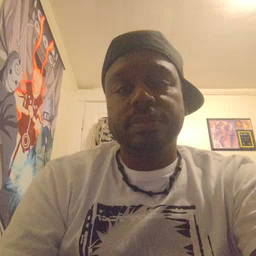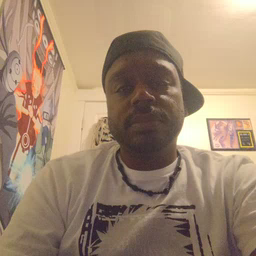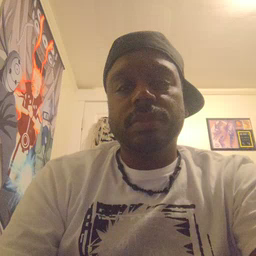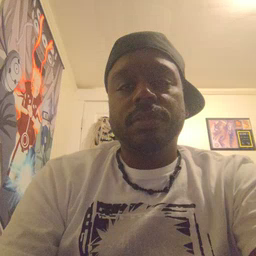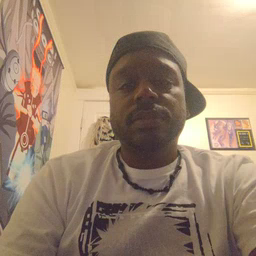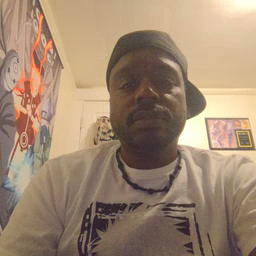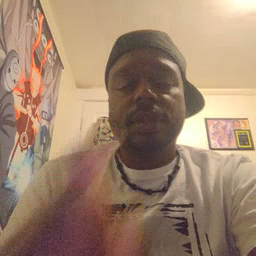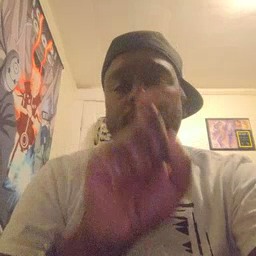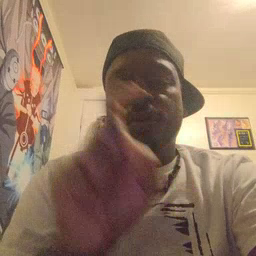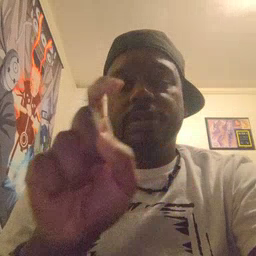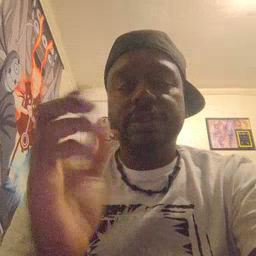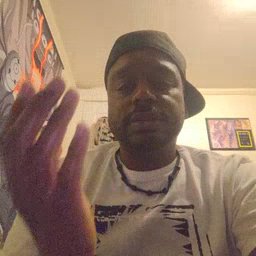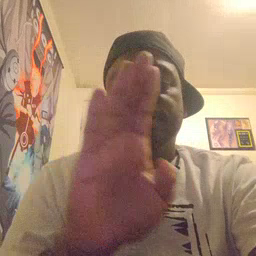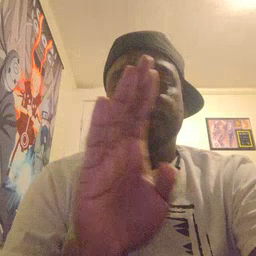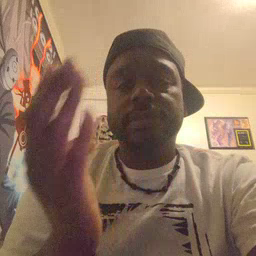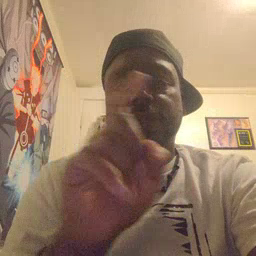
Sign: closet